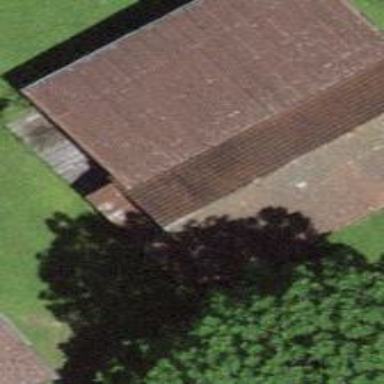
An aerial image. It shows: Rural barn.